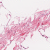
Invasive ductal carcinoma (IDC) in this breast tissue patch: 0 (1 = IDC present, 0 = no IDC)